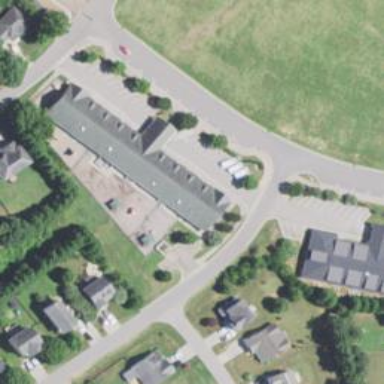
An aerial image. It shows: Kindergarten.